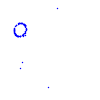
Particle: proton